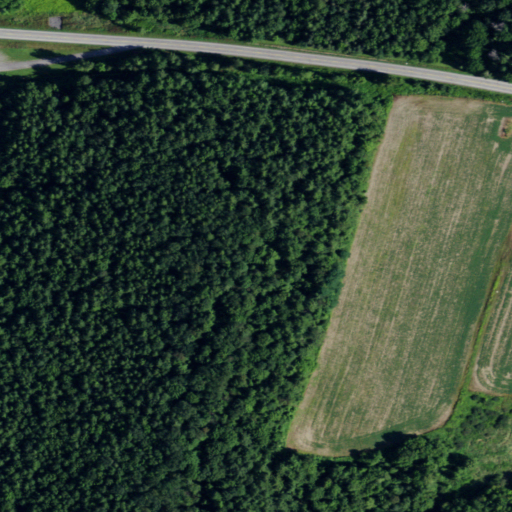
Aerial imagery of mountain in New York named Dutton Hill containing deciduous forest, cultivated crops, mixed forest, evergreen forest, low intensity development, pasture, shrub, open development, and woody wetlands